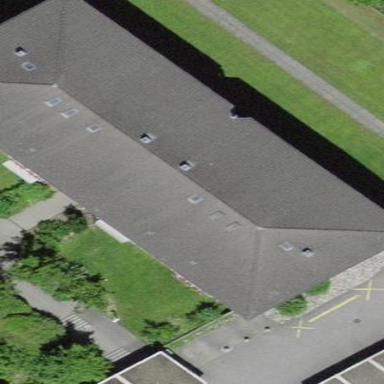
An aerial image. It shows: Hipped roof on apartment building.